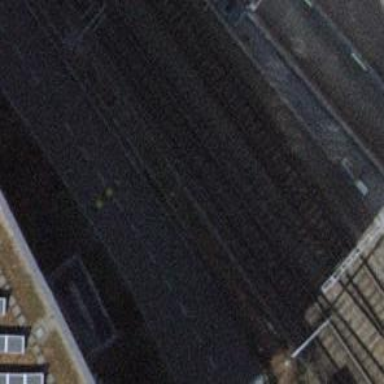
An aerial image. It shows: Single-track electrified railway siding with contact line for service.